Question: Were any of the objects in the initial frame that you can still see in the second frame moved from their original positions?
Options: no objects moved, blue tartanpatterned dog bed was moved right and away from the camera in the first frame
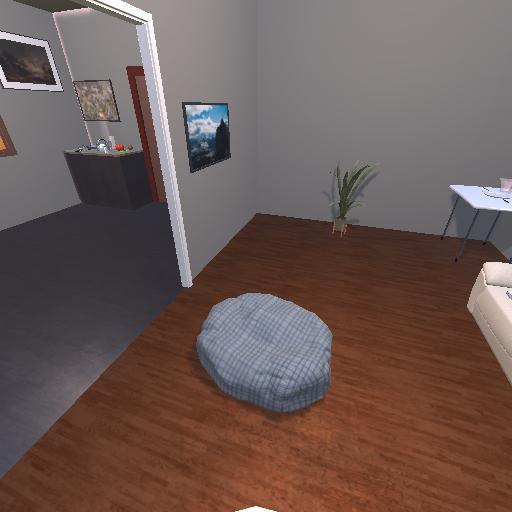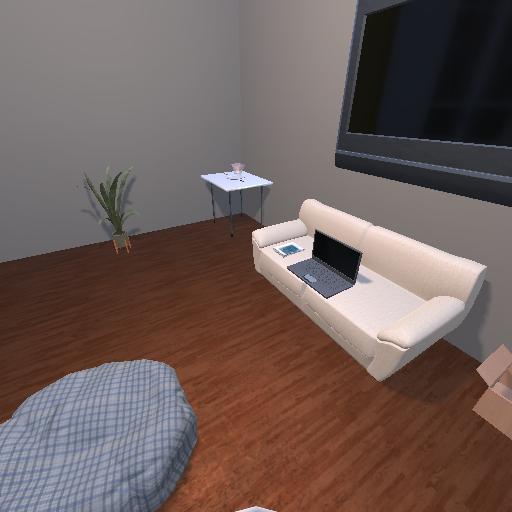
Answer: no objects moved